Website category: jobs
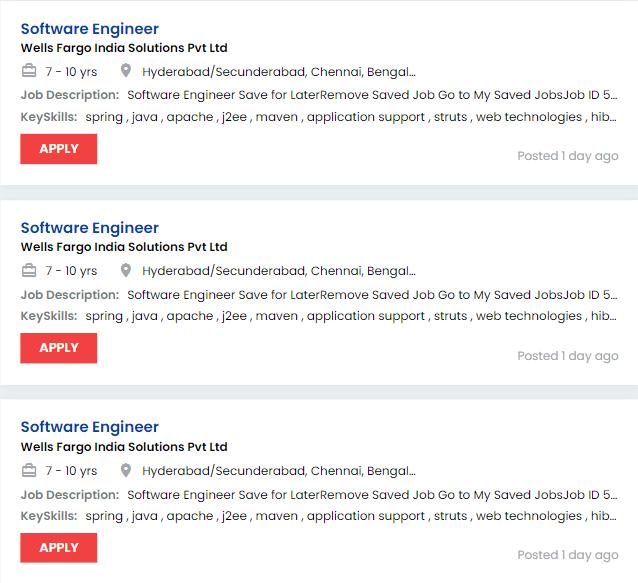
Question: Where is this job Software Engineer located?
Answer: Hyderabad/Secunderabad, Chennai, Bengaluru / Bangalore

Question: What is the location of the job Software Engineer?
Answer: Hyderabad/Secunderabad, Chennai, Bengaluru / Bangalore

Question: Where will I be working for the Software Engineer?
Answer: Hyderabad/Secunderabad, Chennai, Bengaluru / Bangalore

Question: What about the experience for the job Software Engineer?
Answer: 7 - 10 yrs

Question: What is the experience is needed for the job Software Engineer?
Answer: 7 - 10 yrs

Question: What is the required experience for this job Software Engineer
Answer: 7 - 10 yrs

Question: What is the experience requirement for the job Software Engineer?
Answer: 7 - 10 yrs

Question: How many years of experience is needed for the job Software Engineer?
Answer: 7 - 10 yrs

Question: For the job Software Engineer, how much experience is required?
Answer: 7 - 10 yrs

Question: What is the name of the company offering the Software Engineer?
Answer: Wells Fargo India Solutions Pvt Ltd

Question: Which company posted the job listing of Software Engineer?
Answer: Wells Fargo India Solutions Pvt Ltd

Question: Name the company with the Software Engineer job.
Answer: Wells Fargo India Solutions Pvt Ltd

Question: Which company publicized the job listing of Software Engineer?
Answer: Wells Fargo India Solutions Pvt Ltd

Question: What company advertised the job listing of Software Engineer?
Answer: Wells Fargo India Solutions Pvt Ltd

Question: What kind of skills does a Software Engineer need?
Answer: spring , java , apache , j2ee , maven , application support , struts , web technologies , hibernate , software engineer , san , junit , ant , weblogic , infrastructure

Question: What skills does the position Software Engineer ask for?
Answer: spring , java , apache , j2ee , maven , application support , struts , web technologies , hibernate , software engineer , san , junit , ant , weblogic , infrastructure

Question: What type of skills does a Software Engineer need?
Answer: spring , java , apache , j2ee , maven , application support , struts , web technologies , hibernate , software engineer , san , junit , ant , weblogic , infrastructure

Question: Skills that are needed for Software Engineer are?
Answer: spring , java , apache , j2ee , maven , application support , struts , web technologies , hibernate , software engineer , san , junit , ant , weblogic , infrastructure

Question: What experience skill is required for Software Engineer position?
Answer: spring , java , apache , j2ee , maven , application support , struts , web technologies , hibernate , software engineer , san , junit , ant , weblogic , infrastructure